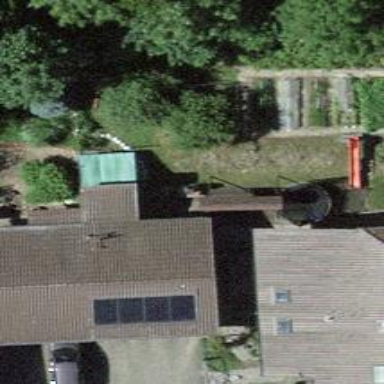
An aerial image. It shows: Garage building.